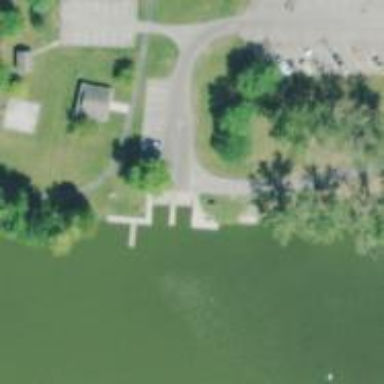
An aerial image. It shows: Dock located along the waterway.